Field crop: tomato
Growth stage: 1
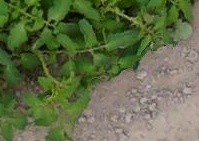
Species: tomato